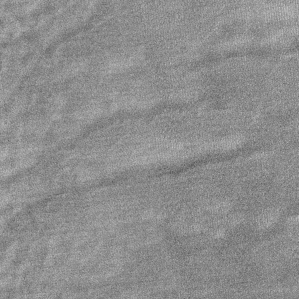
Label: frost